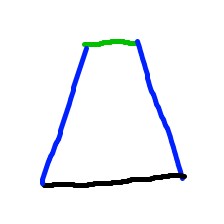
Shape: trapezoid